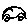
Label: car